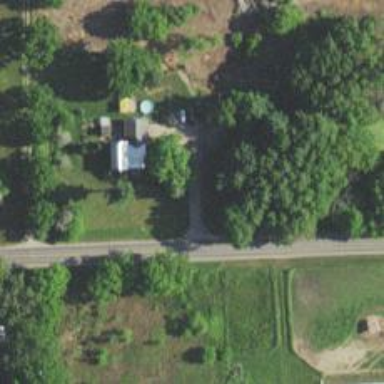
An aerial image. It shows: Driveway leading to service road.